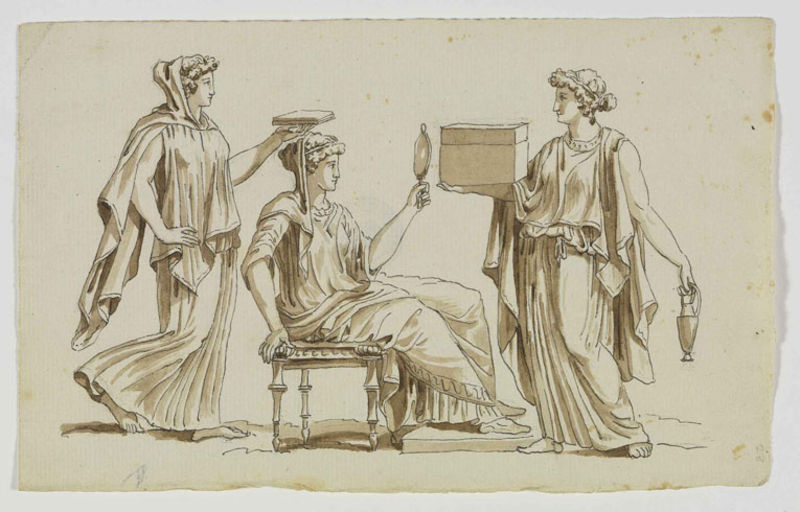
Titel: Konvolut mit 23 Zeichnungen, Blatt 2
Künstler: Friedrich Weinbrenner
Standort: Karlsruhe
Institution: Staatliche Kunsthalle Karlsruhe
Schlagwörter: dunkel, feder, fuß, gemälde, gott, hand, haut, mann, schatten, umhang, weiß, aquarell, frauen, gelb, menschen, ocker, sitzen, braun, damen, elegant, finger, frau, frisur, frisuren, getränk, glas, grau, haar, hell, kleid, kleider, lampe, nase, orange, profil, schmuck, schwarz, skizze, stuhl, stützen, zeichnung, blick, gürtel, schal, schleier, tuch, beige, schleife, flasche, gesichter, arm, arme, diener, dienerin, falten, gesicht, halten, kleidung, mensch, sockel, stehen, stein, stirnband, tragen, bild, herr, schauen, spiegel, öl, erde, gehen, boden, gewand, haare, sessel, sitzend, stehend, stoff, tücher, adel, drei, gewänder, klassizismus, mutter, personen, blatt, haarreif, kontrast, locken, schön, amphore, helldunkel, kanne, krug, vase, adelige, beine, füße, papier, sitz, kisten, schachteln, zwei, haltung, spiegelbild, studie, grafik, graphik, schattierung, vergilbt, empore, haarband, hocker, rand, schemel, sepia, querformat, tafel, grazien, kopftuch, zopf, maler, stufe, faltenwurf, kontrapost, platte, podest, junge, freude, schwestern, vanitas, bad, waschen, barfuss, tusche, truhe, gefäß, antike, buch, zettel, schönheit, druck, schwarz-weiss, grafisch, stich, seite, kiste, schachtel, geschenk, entwurf, mythologie, göttin, rom, betrachten, buchseite, kasten, parfum, flecken, karton, pergament, römer, karaffe, toilette, zerstäuber, eitel, eitelkeit, handspiegel, stuhlbein, antik, griechen, götter, toga, griechisch, göttinen, musen, zentral, weihrauch, griechenland, rötlich, antikisierend, umhänge, adlige, königin, kränze, scheife, frisieren, kämmen, klassik, tunika, kopfschmuck, allegorien, dienerinnen, kosmetik, schelm, drei frauen, kaputze, schutz, symbole, römisch, würde, römerin, klassisch, kapuze, spindel, parzen, lehre, fussbank, göttinnen, box, lasierend, antikisiert, zeichnug, tuniken, anitk, geschenke, sklavinnen, gaben, barfüßig, gewandt, kopfband, sesel, thora, tora, hellas, paket, wallend, haarbänder, pandorra, gewandung, drei grazien, beistift, nornen, dunek, spindeln, nuch, antique, aussehen, spigel, drei damen, hicker, l, 3 frauen, 3 damen, frauen griechen, stohl, varfüßig, herscherin, ampfore, morgrntoilette, herrin mit dienerinnen, griechinnen, kjiste, kafarffe, neo klasizismus, kollegah, tugende, hell-dunel, grisallie, reihehocker, vase4spindeln